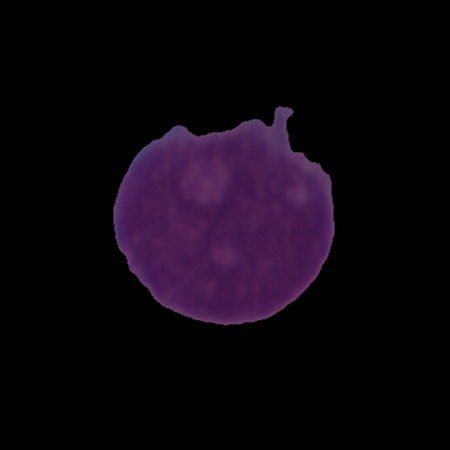
Label: cancer